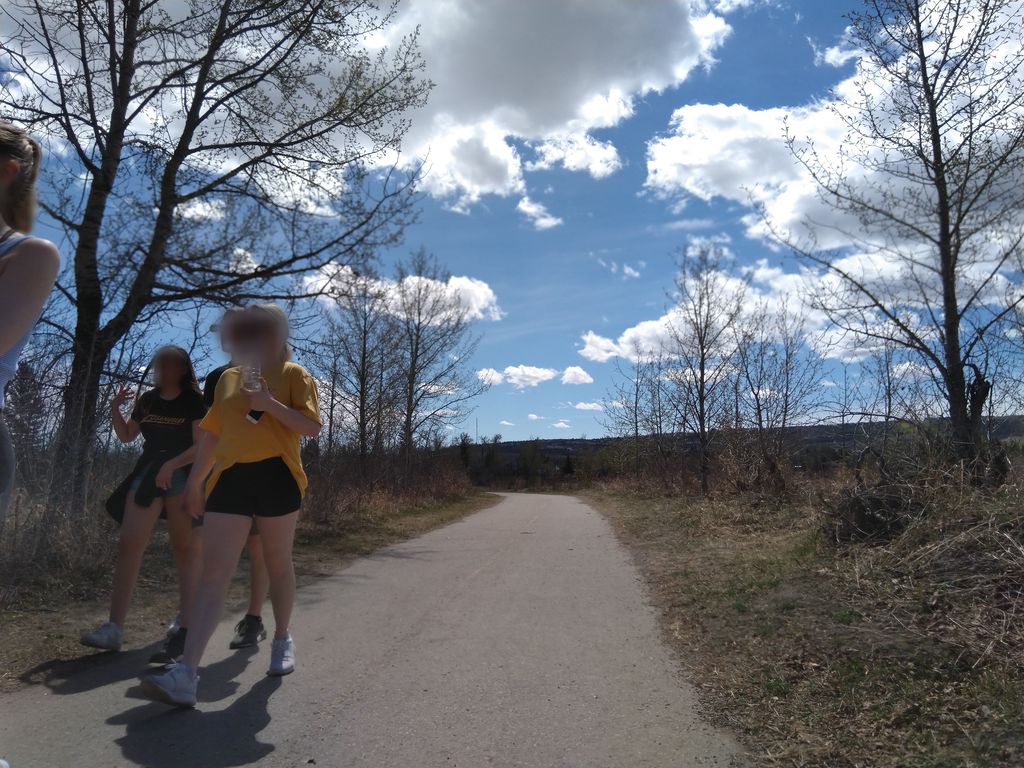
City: calgary